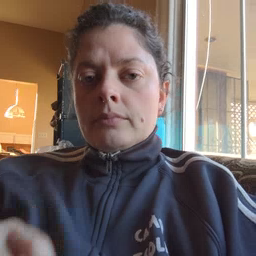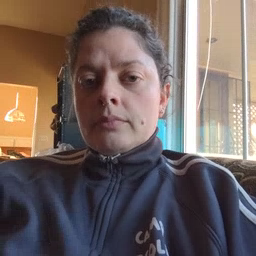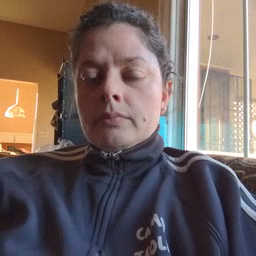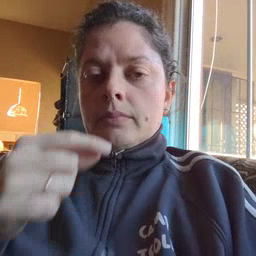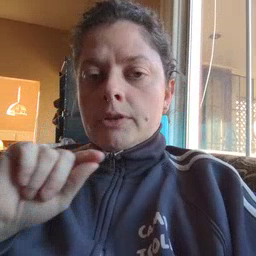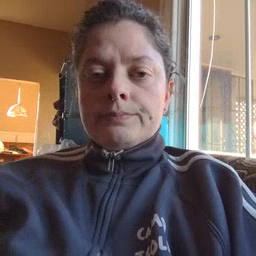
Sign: pen